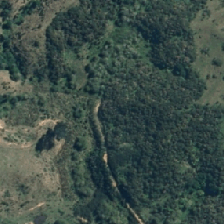
Land cover: grose_broom